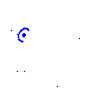
Particle: kaon